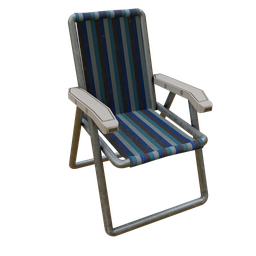
Label: furniture